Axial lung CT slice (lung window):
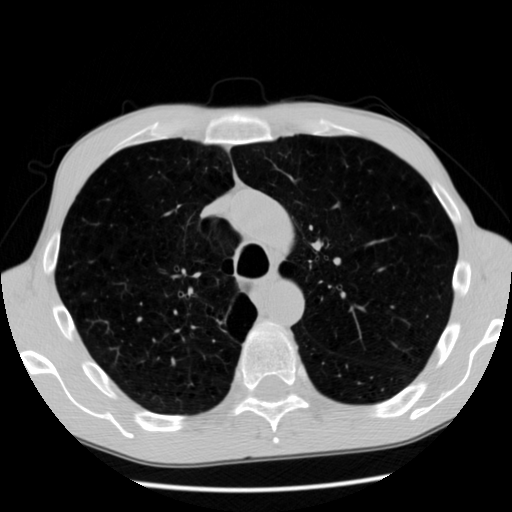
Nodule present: no